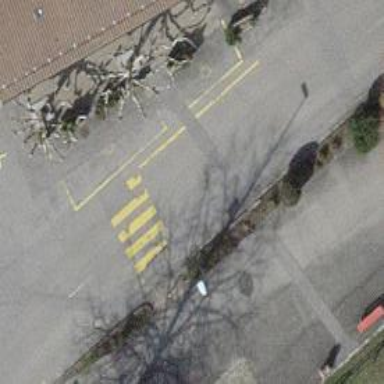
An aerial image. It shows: Uncontrolled zebra crossing with zebra markings.